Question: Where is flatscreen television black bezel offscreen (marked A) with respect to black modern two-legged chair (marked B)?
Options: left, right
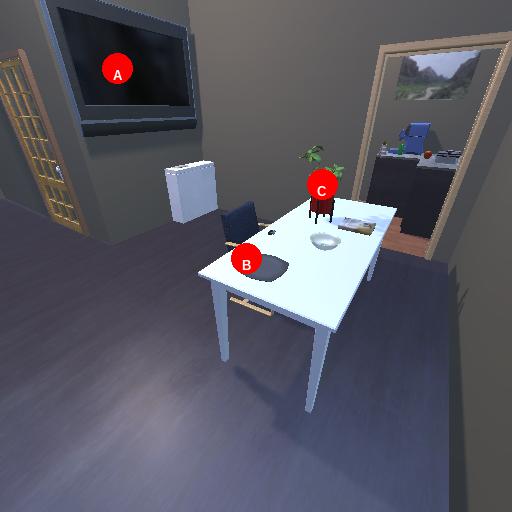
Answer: left